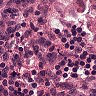
Metastatic tissue present: no